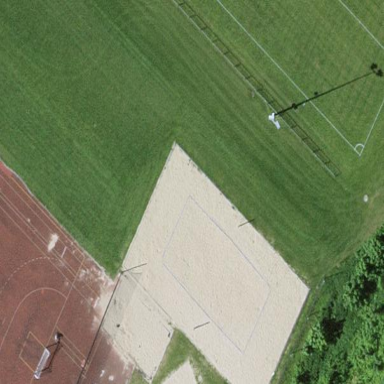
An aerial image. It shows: Sandy pitch for beach volleyball.